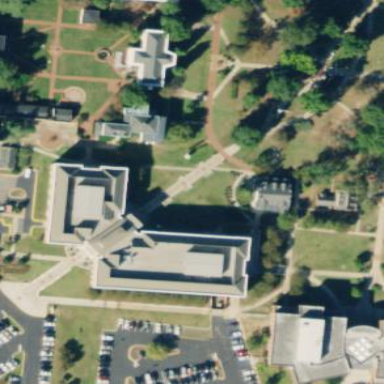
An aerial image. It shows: College building.